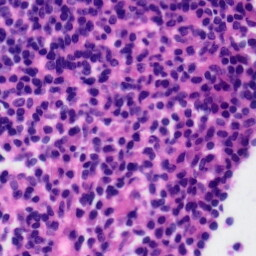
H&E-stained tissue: Tonsil